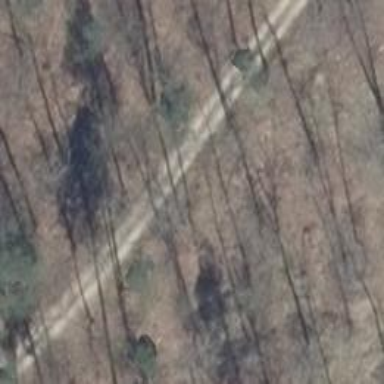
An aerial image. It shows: Dirt track road with grade3 tracktype.